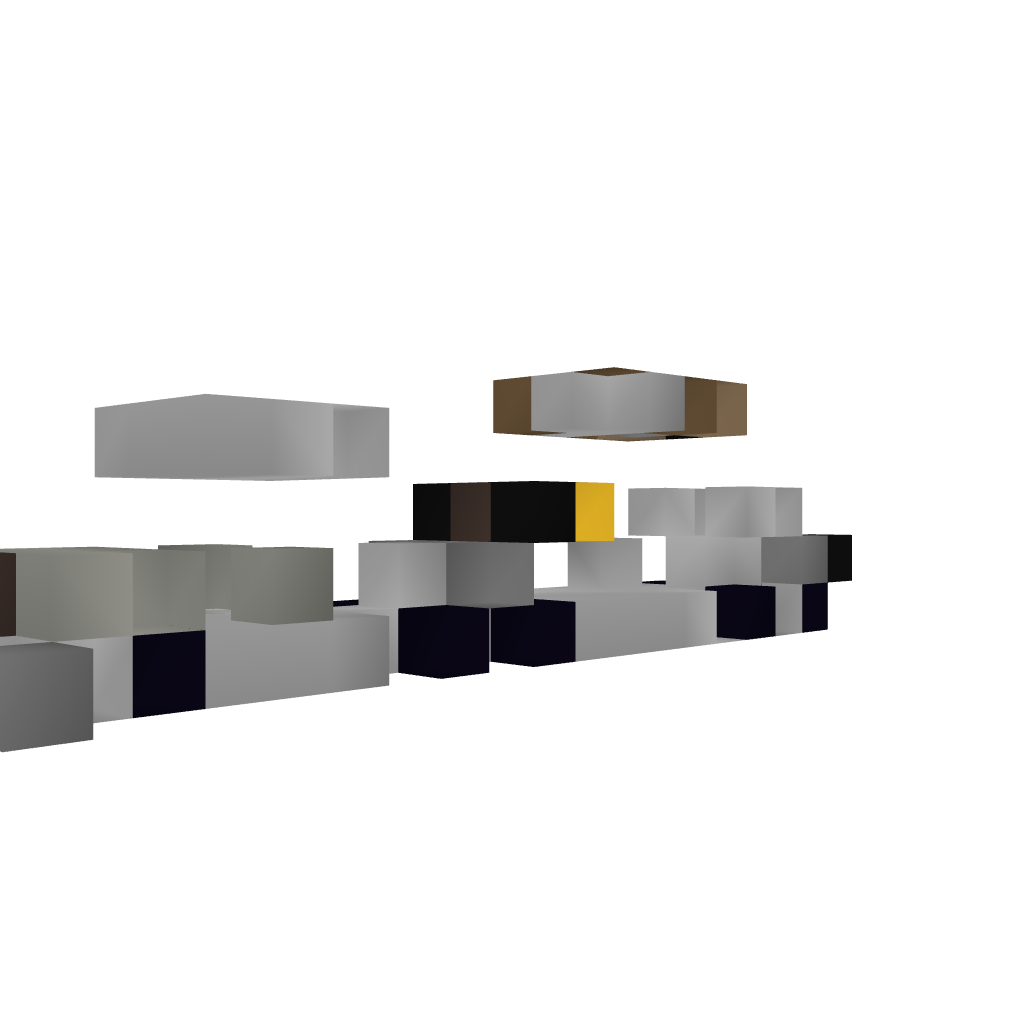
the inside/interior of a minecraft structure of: Truck w/ Forklift